Interaction volume radius: 5 \u00c5
Interaction volume height: 15 \u00c5
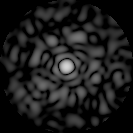
Disorder parameter: 0.8664